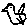
Label: bird